Question: What's a good method to find the intersection points of a circle defined by it's center point and radius and an arbitrary grid?
An illustration of the points I am trying to find:

Possible solutions I have thought of so far:
1. Find all the lines that lie between center +- radius. For each line calculate the intersection points.
2. Make the circle an n sided polygon and use a geometry library to find the intersection points between the polygon and grid lines. This would allow using other shapes other than circles as well.
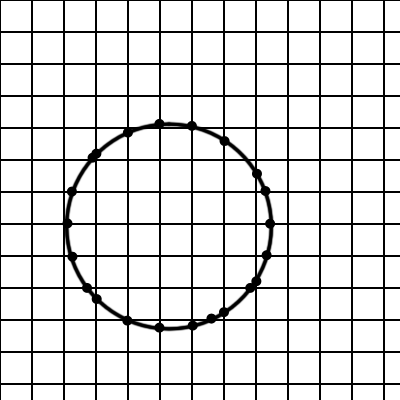
Answer: It seems reasonable to iterate through sets of coordinates of lines, finding the intersection of each grid line with the circle. However, to avoid ill-conditioned calculations, one should sometimes use y-line, and sometimes x-line, coordinates as the independent variable. Specifically, divide the circle into four arcs with division points at deg45, 135deg, 225deg, and 315deg.
Suppose the circle center is at xo,yo and radius is r.
With d = (r*2)/2, the range of x coordinates for the top and bottom arcs is from xo-d to xo+d. The range of y coordinates for the right and left arcs is from yo-d to yo+d.
Let y1, y2 be top and bottom y coordinates corresponding to x. For the top and bottom arcs use the formula d=(r2-(x-xo)2); y1=yo+d; y2=yo-d.
Let x1, x2 be right and left x coordinates corresponding to y. For the right and left arcs, use the formula d=(r2-(y-yo)2); x1=xo+d; x2=xo-d.
As noted in a comment, the equations derive from the circle equation. In this case, that's (x-xo)2 + (y-yo)2 = r2, from which we get either (x-xo)2 = r2 - (y-yo)2 so that x-xo = +-(r2 - (y-yo)2), etc., or (y-yo)2 = r2 - (x-xo)2 so that y-yo = +-(r2 - (x-xo)2), etc.